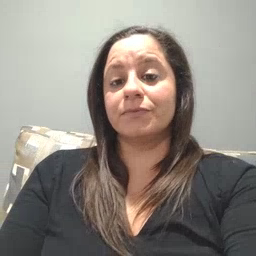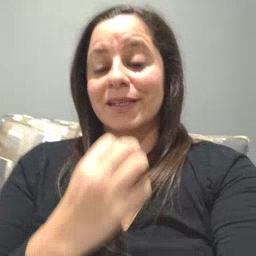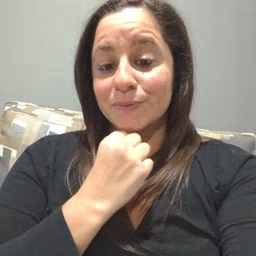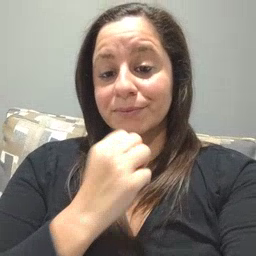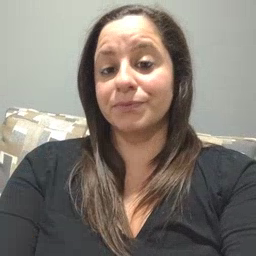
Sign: underwear